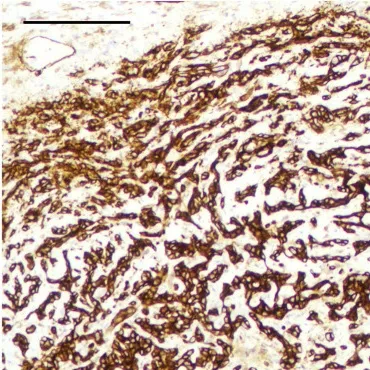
(B) The atypical endothelial cell proliferation of the THA-associated mass is highlighted by CD31-positive cells by immunohistochemistry (IHC).
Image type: pathology (immunostaining)